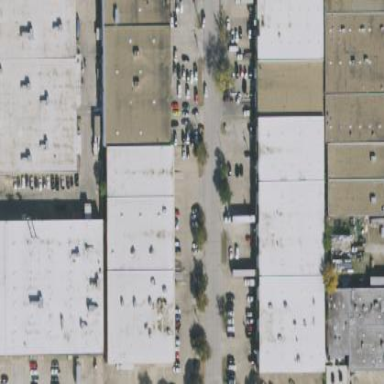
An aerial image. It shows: Warehouse.